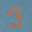
Label: 3